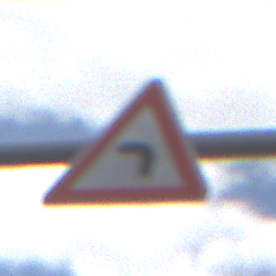
Verkehrszeichen: KurveLinks
Umgebung: Outdoor, Nature
Tageszeit: Midday
Wetter: PartlyCloudy
Licht: Natural
Jahreszeit: NotSpecified
Kontrast: LowContrast